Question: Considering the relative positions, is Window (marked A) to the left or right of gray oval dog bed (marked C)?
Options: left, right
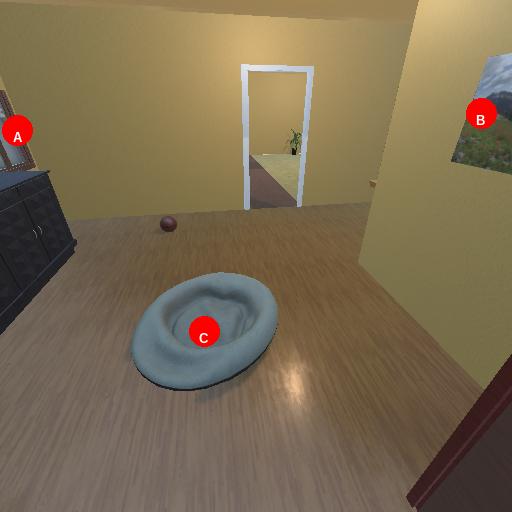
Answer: left